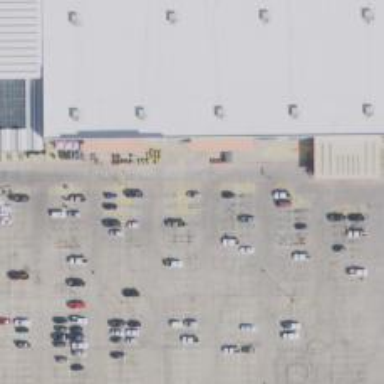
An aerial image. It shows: Parking space is available.